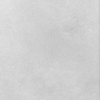
Label: dusty